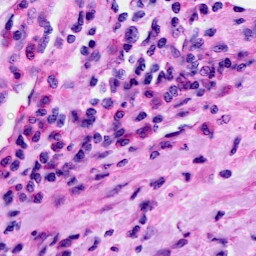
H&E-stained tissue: Cervix